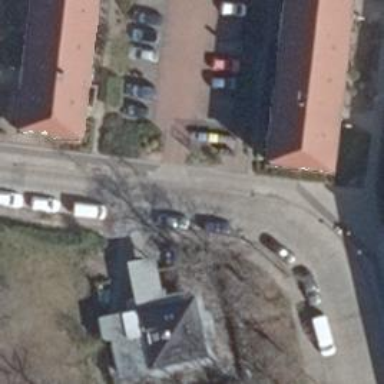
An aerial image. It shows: Parking aisle designated as service road.